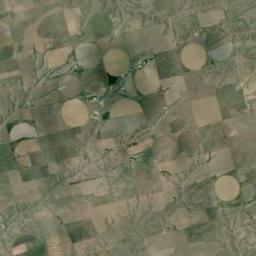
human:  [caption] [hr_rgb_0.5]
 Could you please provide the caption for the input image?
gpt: There are some circle farmland and square farmland .

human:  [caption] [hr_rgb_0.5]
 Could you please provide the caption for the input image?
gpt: Several khaki circular or fan-shaped farmlands with different radians are surrounded by some other farmlands that grows other crops .

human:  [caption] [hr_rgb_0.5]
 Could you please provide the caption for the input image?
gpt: Most round fields are not entirely green .

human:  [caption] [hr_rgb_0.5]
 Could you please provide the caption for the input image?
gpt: Many green, Khaki mixed circular farms of different sizes with semicircles .

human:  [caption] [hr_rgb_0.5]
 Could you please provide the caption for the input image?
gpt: There are many circular farmlands and rectangle farmlands distributed irregularly .